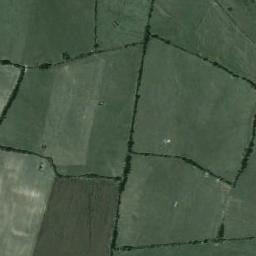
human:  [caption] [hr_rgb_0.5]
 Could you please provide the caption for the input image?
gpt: There are some light green rectangular farmland .

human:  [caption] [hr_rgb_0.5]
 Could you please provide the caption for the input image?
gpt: Several rectangular or nearly rectangular light green and tan mixed rectangular farmland of different sizes .

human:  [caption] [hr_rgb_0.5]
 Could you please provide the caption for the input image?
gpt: There are rectangular farmlands of varying sizes .

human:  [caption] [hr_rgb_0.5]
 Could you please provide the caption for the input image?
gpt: Several green rectangular farmlands of different sizes are on the ground .

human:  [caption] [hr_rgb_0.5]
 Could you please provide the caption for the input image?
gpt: There are some green rectangular farmlands of different sizes .